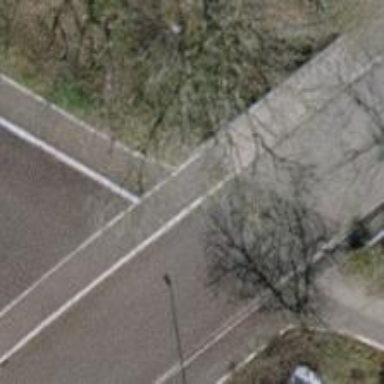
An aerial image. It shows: Paved footway.